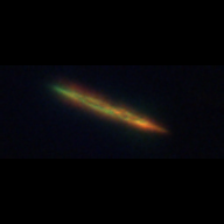
Taxon: Pennate
Group: Diatoms